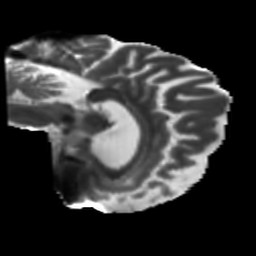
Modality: T2w
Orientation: sagittal
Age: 68
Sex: female
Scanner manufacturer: siemens
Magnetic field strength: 3 T
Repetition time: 5.47 s
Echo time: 0.0854 s